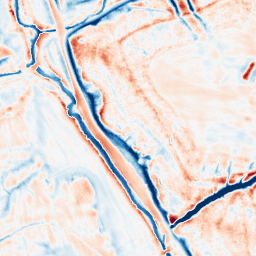
Category: edge_preserving
Decomposition family: bilateral
Decomposition parameters: d: 21
sigma_color: 25
sigma_space: 150
Upsampling method: sinc_blackman
Upsampling parameters: scale: 2
kernel_size: 8
Upsampling scale: 2